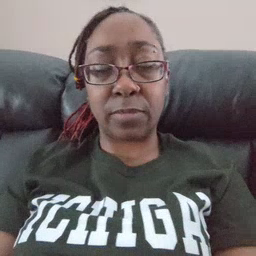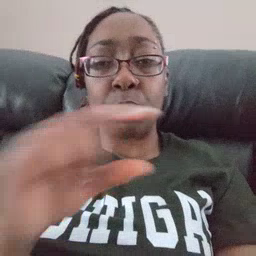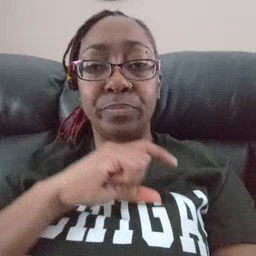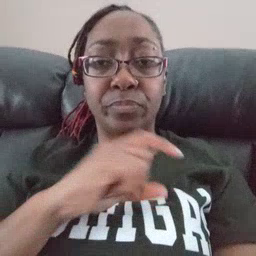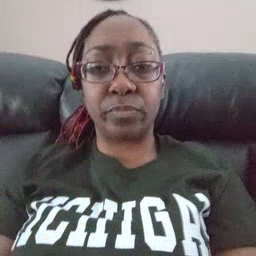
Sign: police